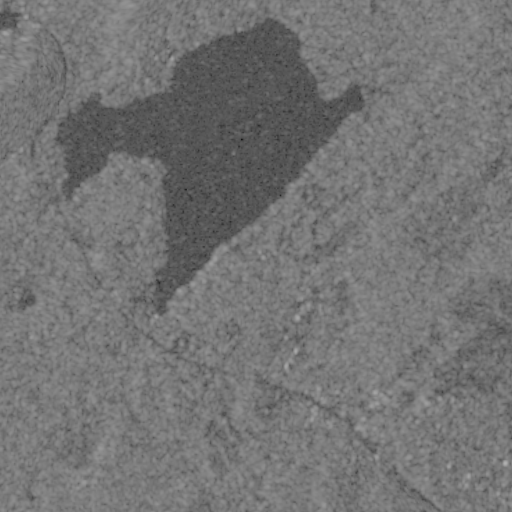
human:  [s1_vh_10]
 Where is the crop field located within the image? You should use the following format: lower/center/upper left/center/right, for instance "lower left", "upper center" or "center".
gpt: The crop field is located in the right of the image.
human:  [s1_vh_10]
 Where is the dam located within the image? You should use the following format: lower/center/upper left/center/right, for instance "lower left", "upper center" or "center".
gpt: The dam is located in the center left of the image.
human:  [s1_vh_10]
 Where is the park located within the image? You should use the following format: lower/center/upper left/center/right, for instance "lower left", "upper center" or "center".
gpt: The park is located in the center right of the image.
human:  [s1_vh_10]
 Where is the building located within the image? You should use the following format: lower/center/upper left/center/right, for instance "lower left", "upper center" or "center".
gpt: The building is located in the lower right of the image.
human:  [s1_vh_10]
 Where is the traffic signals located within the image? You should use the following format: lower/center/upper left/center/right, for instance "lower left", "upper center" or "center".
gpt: The traffic signals is located in the center left of the image.
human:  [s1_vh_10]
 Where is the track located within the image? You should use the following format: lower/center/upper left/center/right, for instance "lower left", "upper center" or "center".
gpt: There is no track in the image.

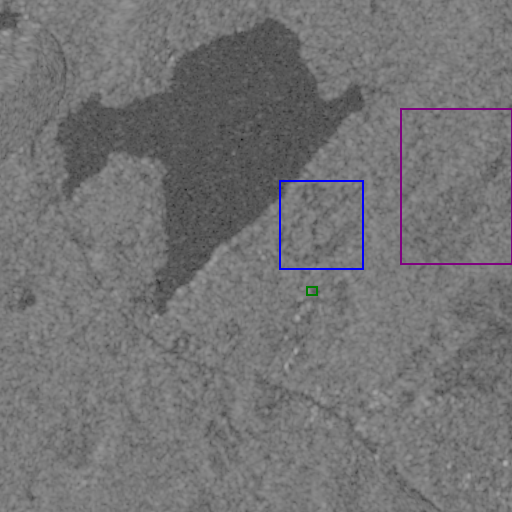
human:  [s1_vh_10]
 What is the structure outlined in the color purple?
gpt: The structure outlined in purple is a crop field.
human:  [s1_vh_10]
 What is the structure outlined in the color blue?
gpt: The structure outlined in blue is a park.
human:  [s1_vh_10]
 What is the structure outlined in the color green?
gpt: The structure outlined in green is a building.
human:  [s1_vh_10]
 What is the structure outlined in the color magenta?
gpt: There is no magenta outline.